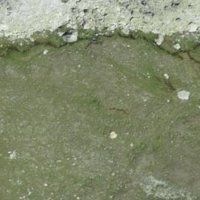
EUNIS habitat code: 26
Species observed at this site:
Montifringilla nivalis